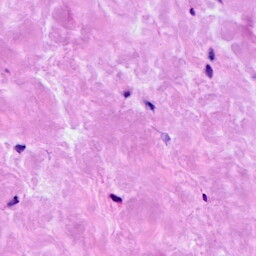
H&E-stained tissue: Breast